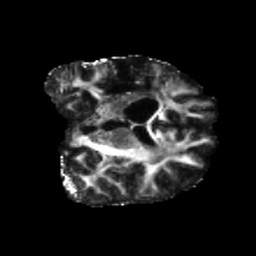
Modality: FA
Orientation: coronal
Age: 42
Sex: male
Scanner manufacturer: siemens
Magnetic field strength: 3 T
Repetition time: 5.47 s
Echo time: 0.0854 s